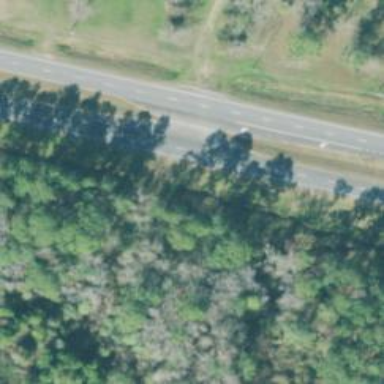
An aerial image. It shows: Trunk link highway.